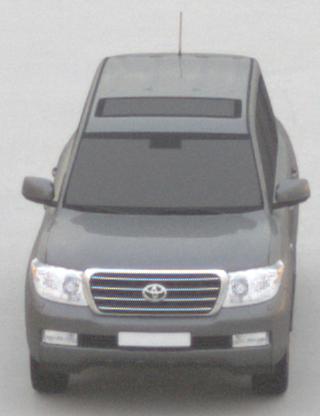
Make: Toyota
Model: Land Cruiser V8 4.7
Detailed model: Land Cruiser V8 (J20)
Model produced from: 2008/03
Model produced until: 2009/11
Doors: 5
Color: gray
Road condition: dry road
Daytime: sunrise or sunset
Contrast: low contrast